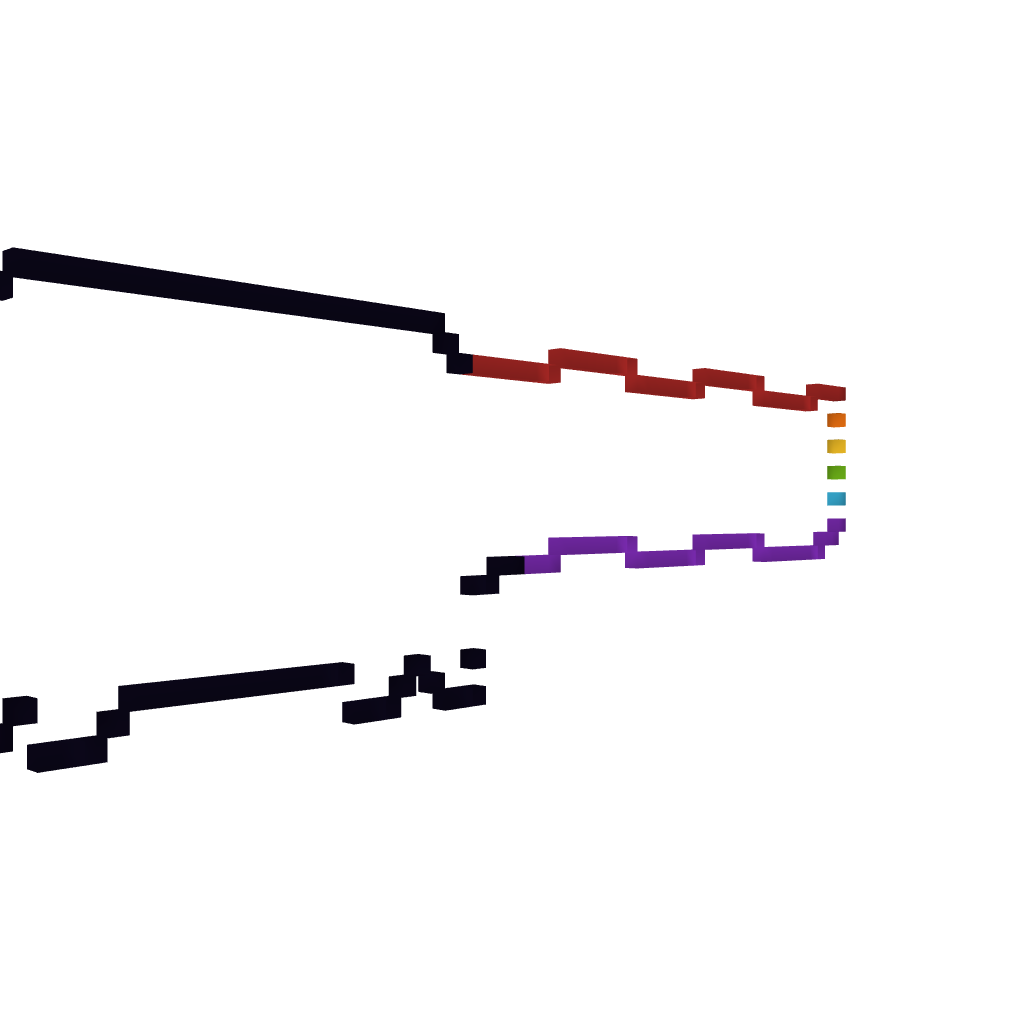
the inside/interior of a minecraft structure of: Nyan Cat!